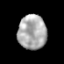
Tissue: prostate
Cell type: T cells
Senescence score: 0.2366
Nuclear area (px): 964
Mean DAPI intensity: 170.619